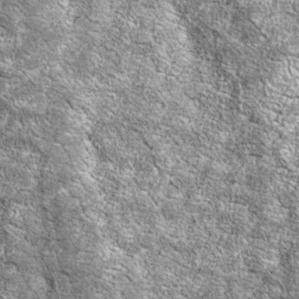
Label: non_frost